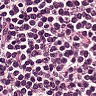
Metastatic tissue present: no